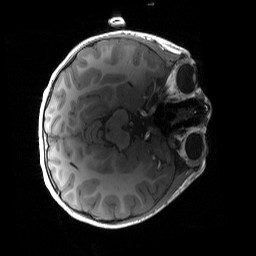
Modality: T1w
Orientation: axial
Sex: male
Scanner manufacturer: siemens
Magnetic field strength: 3 T
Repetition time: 1.9 s
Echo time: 0.00243 s